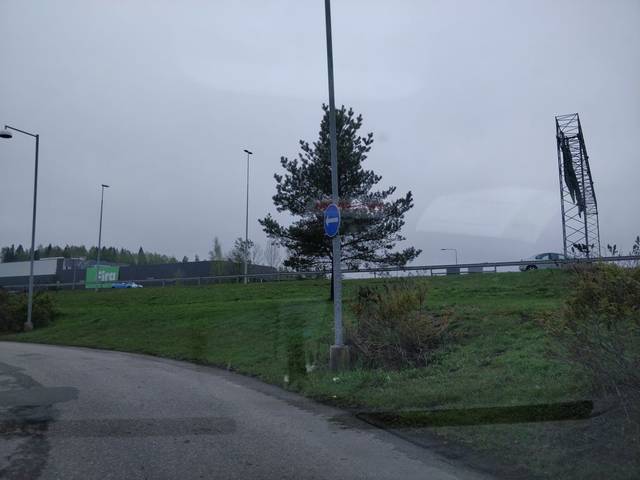
Region: Finland
Coordinates: 60.277, 25.081